Field crop: tomato
Growth stage: 1
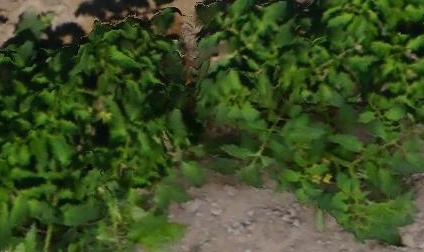
Species: tomato